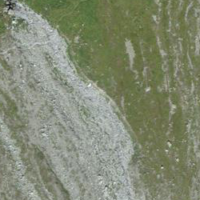
EUNIS habitat code: 48
Species observed at this site:
Oxyria digyna